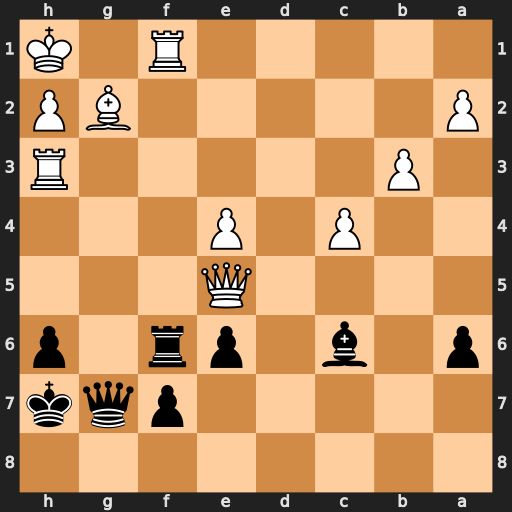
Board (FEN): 8/5pqk/p1b1pr1p/4Q3/2P1P3/1P5R/P5BP/5R1K
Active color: b
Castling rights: -
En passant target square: -
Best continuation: Rxf1+ Bxf1 Qxe5